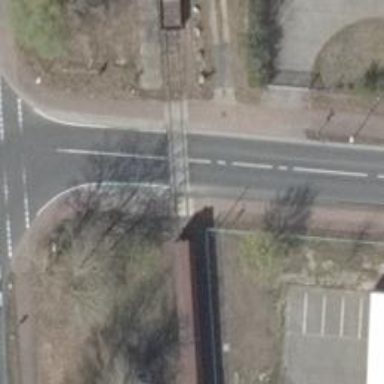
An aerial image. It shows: Railway level crossing.